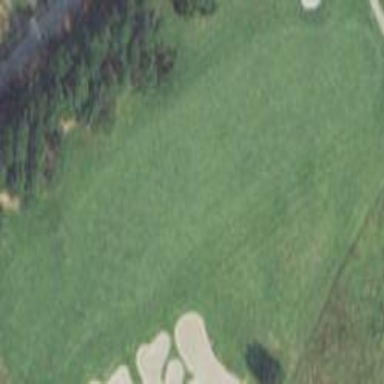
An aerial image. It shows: Golf fairway surrounded by grass.